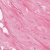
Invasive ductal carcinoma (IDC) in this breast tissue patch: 0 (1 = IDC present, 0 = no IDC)